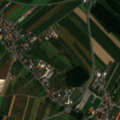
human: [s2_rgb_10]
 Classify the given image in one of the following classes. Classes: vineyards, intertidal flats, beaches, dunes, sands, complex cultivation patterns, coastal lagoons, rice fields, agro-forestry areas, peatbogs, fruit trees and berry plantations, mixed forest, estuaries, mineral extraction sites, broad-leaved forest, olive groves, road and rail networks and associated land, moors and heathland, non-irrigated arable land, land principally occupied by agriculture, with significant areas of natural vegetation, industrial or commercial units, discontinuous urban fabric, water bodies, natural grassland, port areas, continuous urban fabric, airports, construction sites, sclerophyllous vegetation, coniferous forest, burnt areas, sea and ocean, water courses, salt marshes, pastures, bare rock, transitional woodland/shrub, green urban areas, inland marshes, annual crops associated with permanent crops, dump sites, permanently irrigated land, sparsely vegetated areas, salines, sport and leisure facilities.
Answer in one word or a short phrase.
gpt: discontinuous urban fabric, non-irrigated arable land, land principally occupied by agriculture, with significant areas of natural vegetation, mixed forest